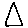
Label: triangle